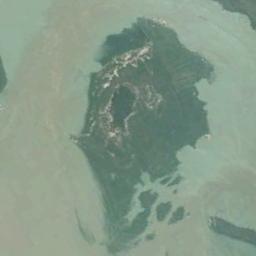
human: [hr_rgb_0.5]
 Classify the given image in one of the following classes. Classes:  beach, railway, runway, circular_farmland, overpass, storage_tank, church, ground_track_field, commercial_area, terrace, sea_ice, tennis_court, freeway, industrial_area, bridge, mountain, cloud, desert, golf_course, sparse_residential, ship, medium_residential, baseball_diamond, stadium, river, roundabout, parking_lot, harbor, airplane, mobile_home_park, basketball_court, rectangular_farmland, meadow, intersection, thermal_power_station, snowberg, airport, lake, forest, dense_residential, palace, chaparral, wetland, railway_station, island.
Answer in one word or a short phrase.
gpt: island